Field crop: tomato
Growth stage: 1
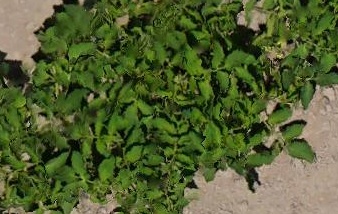
Species: tomato